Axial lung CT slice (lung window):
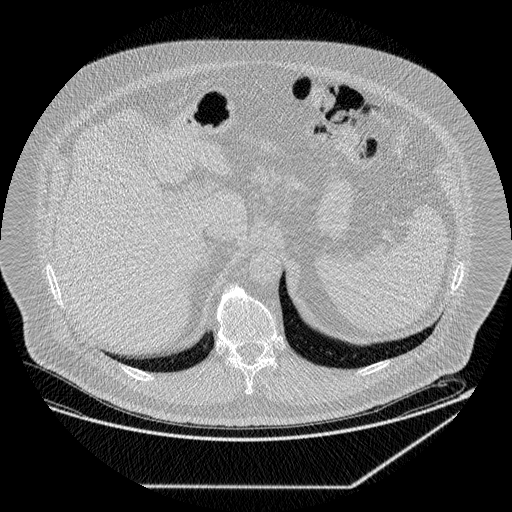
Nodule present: no